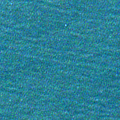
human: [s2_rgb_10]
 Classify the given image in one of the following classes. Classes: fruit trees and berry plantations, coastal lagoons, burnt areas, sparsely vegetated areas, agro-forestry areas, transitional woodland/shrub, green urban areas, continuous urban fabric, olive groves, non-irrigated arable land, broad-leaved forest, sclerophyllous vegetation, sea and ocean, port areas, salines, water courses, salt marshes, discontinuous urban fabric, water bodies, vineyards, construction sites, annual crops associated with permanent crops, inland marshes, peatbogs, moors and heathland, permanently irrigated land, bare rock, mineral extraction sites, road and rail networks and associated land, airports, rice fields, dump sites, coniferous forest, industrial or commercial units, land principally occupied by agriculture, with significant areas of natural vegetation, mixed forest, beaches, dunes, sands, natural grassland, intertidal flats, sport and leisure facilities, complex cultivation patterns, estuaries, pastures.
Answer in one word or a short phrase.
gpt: sea and ocean